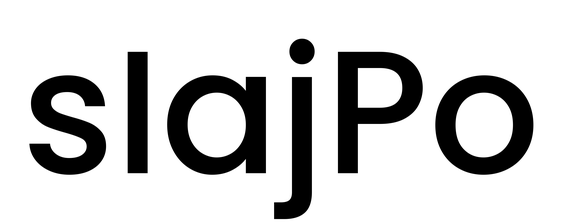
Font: Poppins-Medium